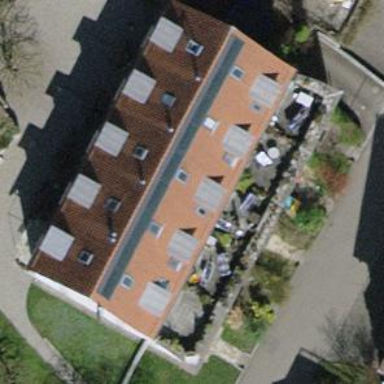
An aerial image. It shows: Building with tiled roof.